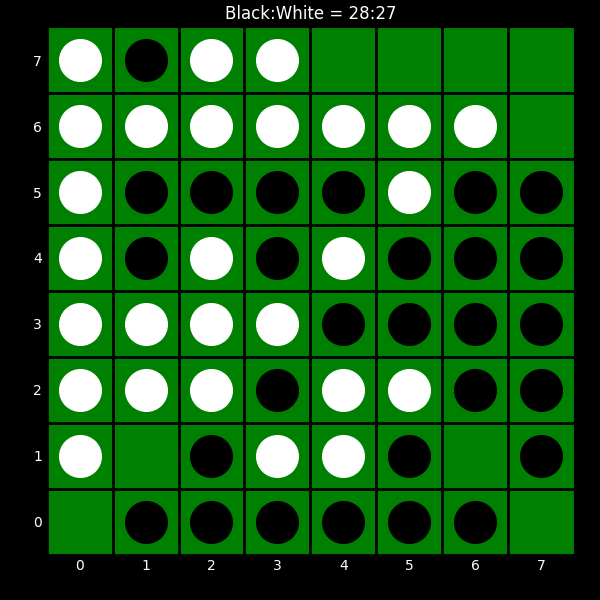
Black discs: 28
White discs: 27